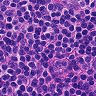
Metastatic tissue present: no